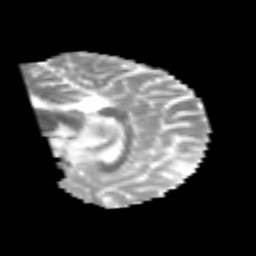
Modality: MD
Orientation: sagittal
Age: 25
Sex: male
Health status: healthy